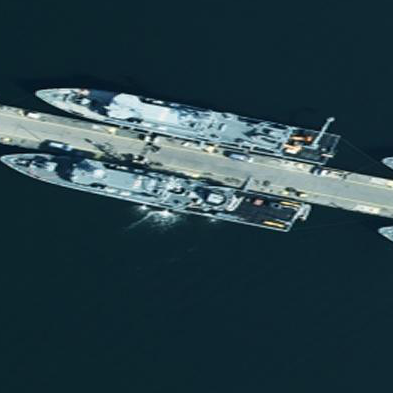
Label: combat